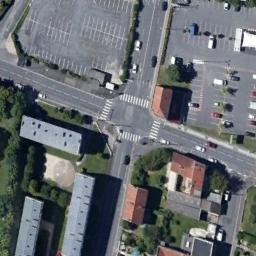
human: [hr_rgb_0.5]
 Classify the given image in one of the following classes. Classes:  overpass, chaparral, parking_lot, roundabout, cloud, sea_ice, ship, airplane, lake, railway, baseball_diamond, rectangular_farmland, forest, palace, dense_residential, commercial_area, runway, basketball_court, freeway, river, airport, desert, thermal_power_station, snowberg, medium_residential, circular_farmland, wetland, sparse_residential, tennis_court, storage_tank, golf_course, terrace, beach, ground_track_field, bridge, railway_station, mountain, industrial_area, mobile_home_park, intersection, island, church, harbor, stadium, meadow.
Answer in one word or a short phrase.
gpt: intersection